Question:
I've a '#fixed-div' and a '#resize-div' and the dimension is as follows:
'''
=> width :: 550px;
=> height:: 450px;
'''
and the is dynamic.
Now, I want to apply the zoom css for '#resize-div' to be inside the '#fixed-div' like in the above picture.
I'm trying to calculate the zoom value for the '#resize-div' suppose if I've the following dimension for '#resize-div':
'''
=> width :: 650px;
=> height:: 1100px;
'''
So, How would you calculate the ratio here. (it took me about 3 days but still couldn't understand how should I do?)
Please help me on this kindly.
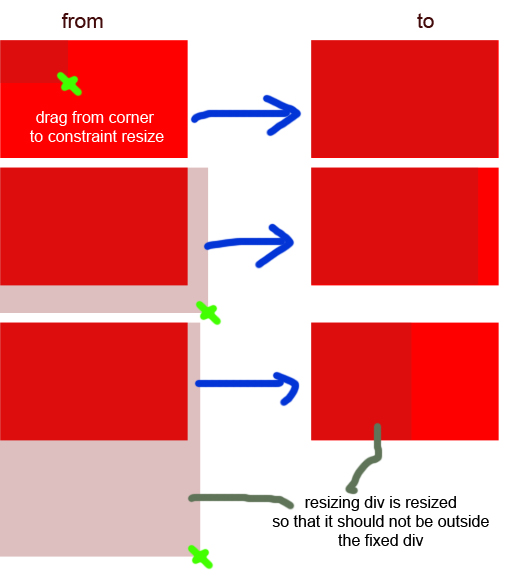
Answer: '''
var ratioX = biggerX / smallerX;
var ratioY = biggerY / smallerY;
if (ratioX > ratioY) {
var zoom = ratioX;
} else {
var zoom = ratioY;
}
'''
and then you set that zoom property to the element:
'''
$('.inner').css({
'transform': 'scale('+zoom+','+zoom+')' //remember to use vendor prefixes
});
'''
You'll need to set 'transform-origin: 0% 0%;' on the inner one